Interaction volume radius: 10 \u00c5
Interaction volume height: 30 \u00c5
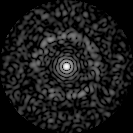
Disorder parameter: 0.831